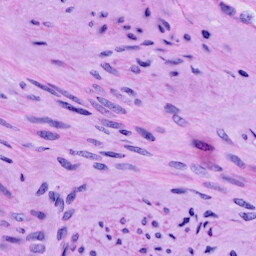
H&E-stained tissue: Cervix